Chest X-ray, AP view. Patient: 50 years old, sex F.
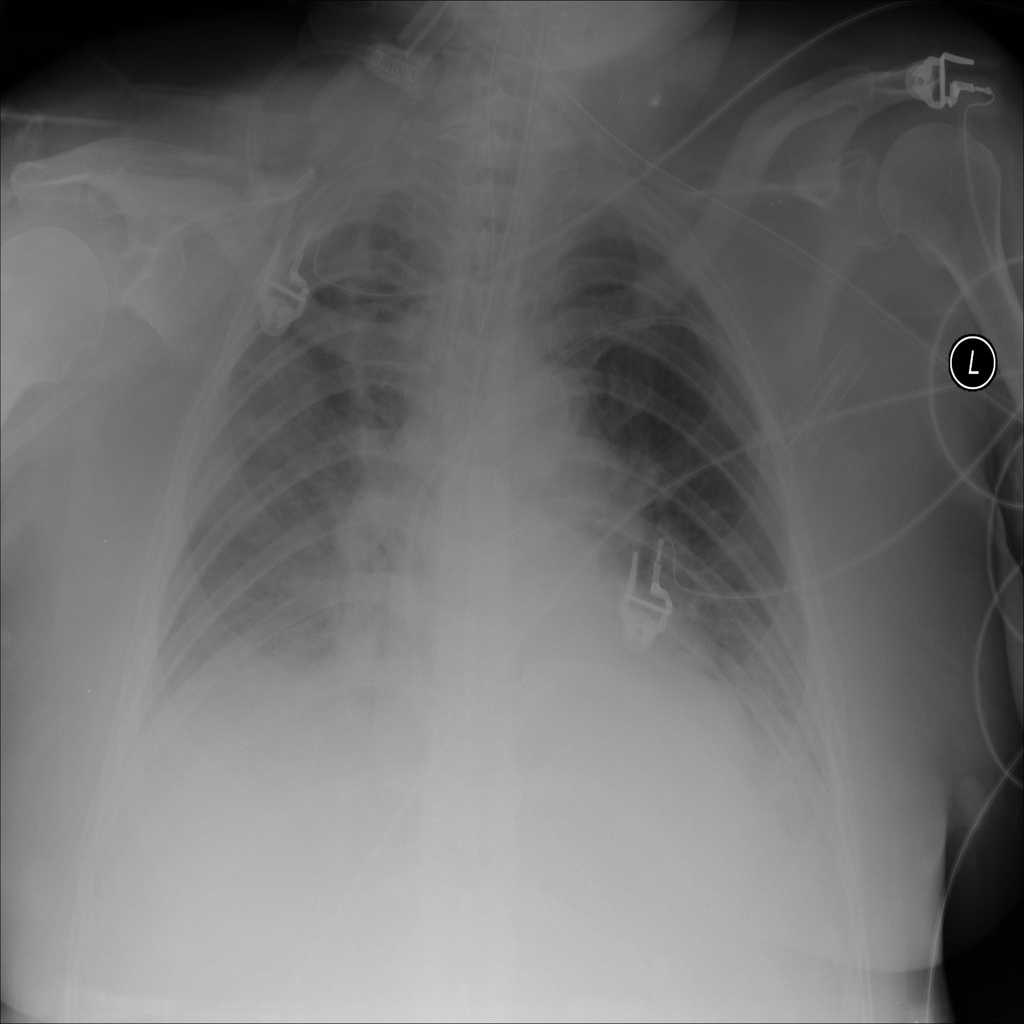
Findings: Atelectasis, Consolidation, Edema